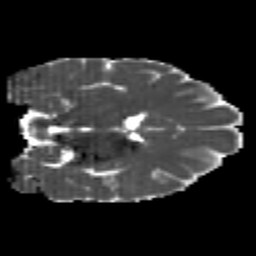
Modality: MD
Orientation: coronal
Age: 22
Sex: female
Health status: healthy
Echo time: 0.074 s